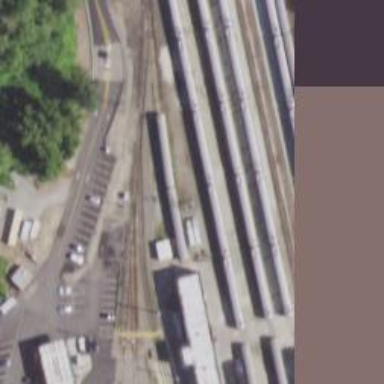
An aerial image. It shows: Electrified rail yard for railway service.